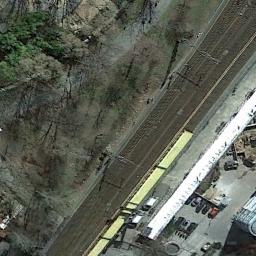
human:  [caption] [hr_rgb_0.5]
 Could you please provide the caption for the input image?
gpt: These railways have a grove of bare trees on one side of the railways and a white train is on the railway .

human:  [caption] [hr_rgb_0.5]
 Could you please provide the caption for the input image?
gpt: The railway is on the bare land next to some houses .

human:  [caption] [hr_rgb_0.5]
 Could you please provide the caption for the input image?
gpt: Both sides of the railway are neat trees .

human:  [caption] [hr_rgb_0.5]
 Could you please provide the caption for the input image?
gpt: There are many buildings of different shapes beside the railway .

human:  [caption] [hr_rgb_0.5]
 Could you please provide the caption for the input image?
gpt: There are some withered trees beside the railway with a yellow train .